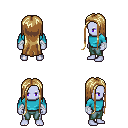
a pixel art fantasy rpg character, male body template, dark elf, purple skin, teal long-sleeve shirt, teal pants, blonde extra-long hairstyle, white cloth bandages, four views (front, back, left, right), 2x2 character sprite sheet, small pixel art, hard edges, no anti-aliasing